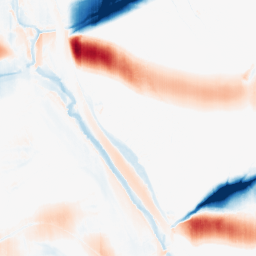
Category: morphological
Decomposition family: morphological_ellipse
Decomposition parameters: operation: average
width: 50
height: 5
Upsampling method: sinc_blackman
Upsampling parameters: scale: 2
kernel_size: 8
Upsampling scale: 2